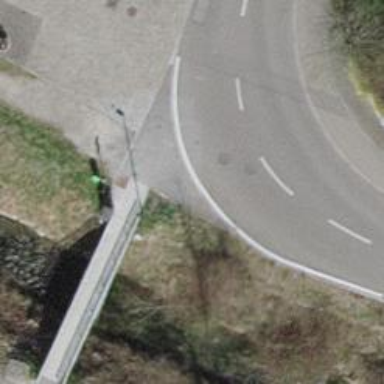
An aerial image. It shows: Concrete cycleway bridge.